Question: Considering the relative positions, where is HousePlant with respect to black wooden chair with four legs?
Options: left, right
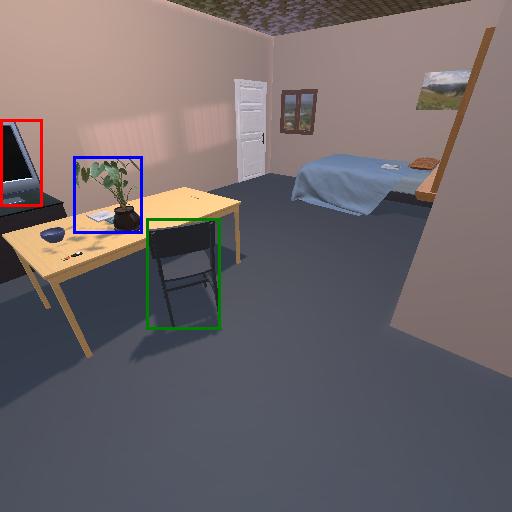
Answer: left